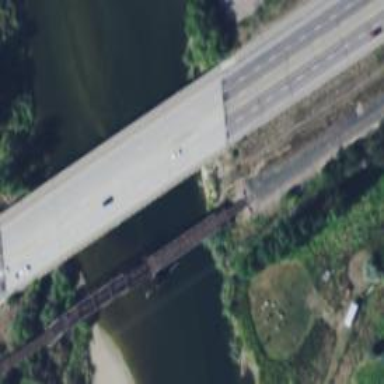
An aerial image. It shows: Disused railway bridge.